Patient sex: M
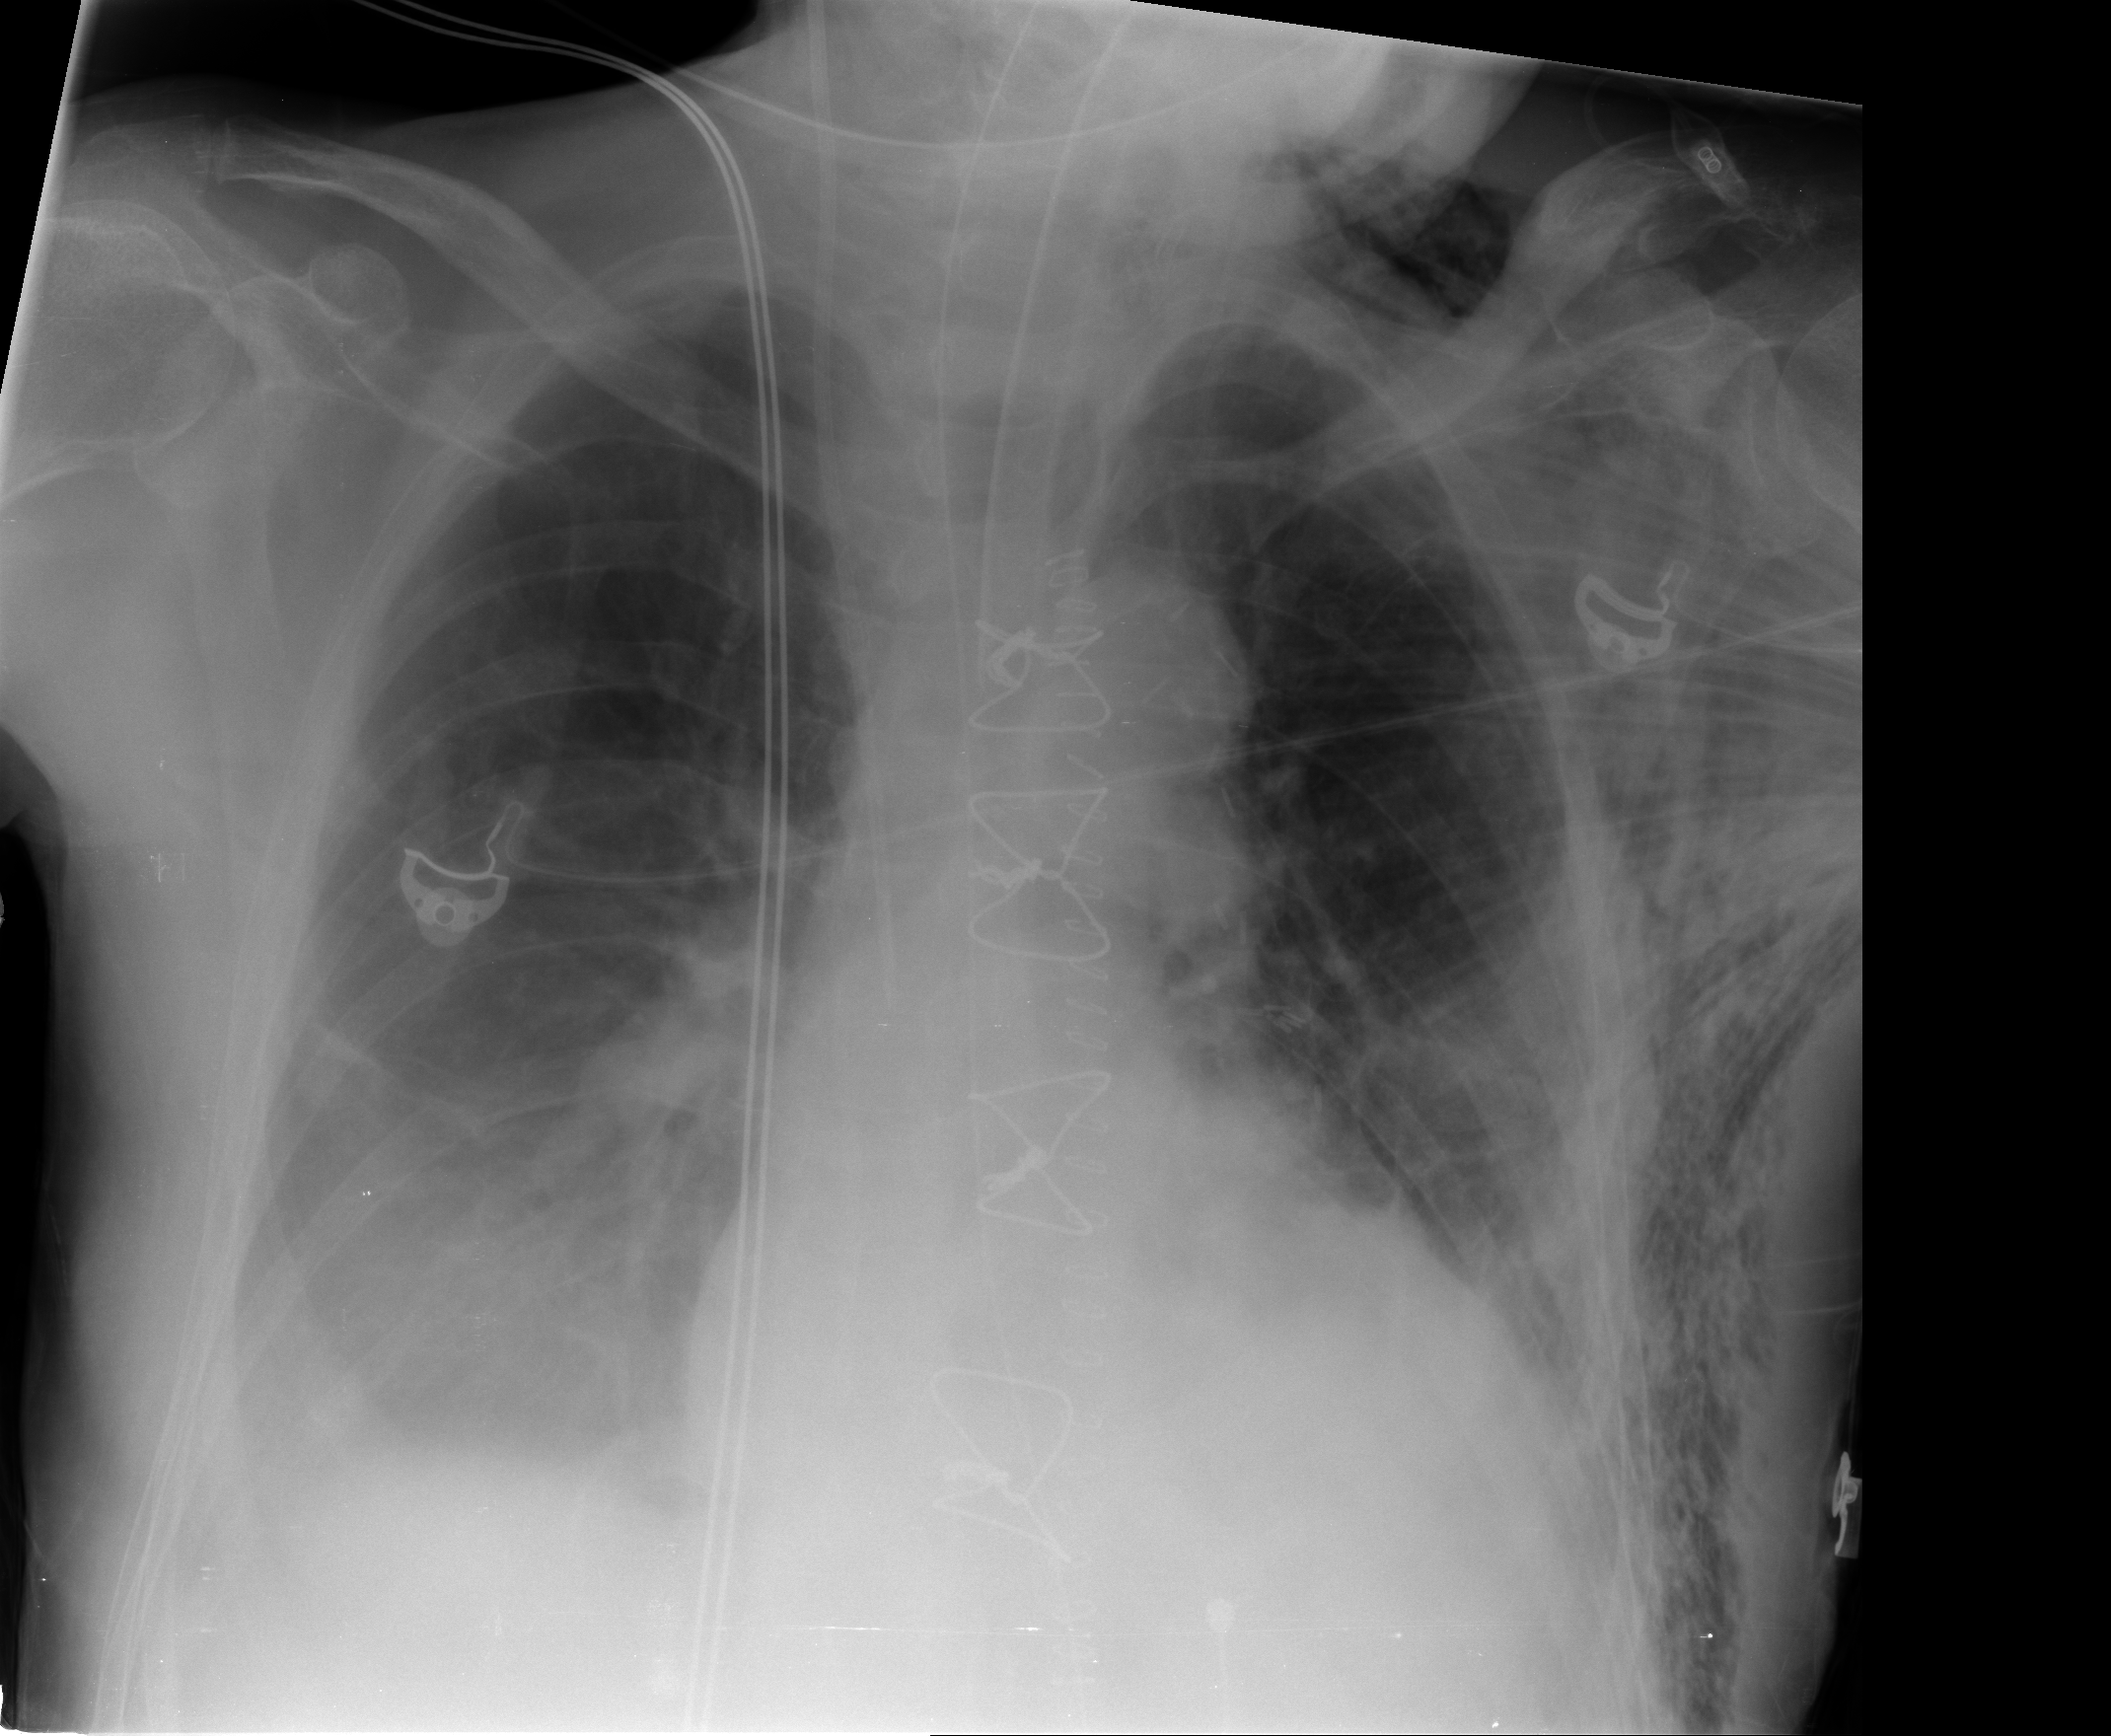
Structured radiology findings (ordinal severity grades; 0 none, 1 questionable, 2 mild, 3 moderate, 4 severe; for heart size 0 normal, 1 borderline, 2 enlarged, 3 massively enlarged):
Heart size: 2
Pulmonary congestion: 0
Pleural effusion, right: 3
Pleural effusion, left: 1
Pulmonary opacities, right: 0
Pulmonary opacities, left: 0
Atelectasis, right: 3
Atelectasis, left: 2